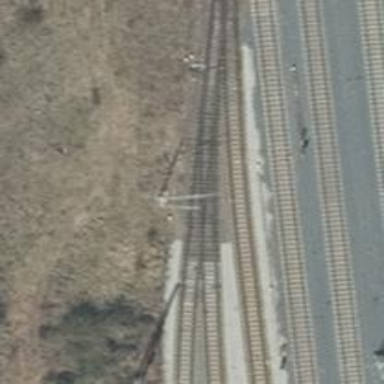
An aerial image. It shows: Railway switch.